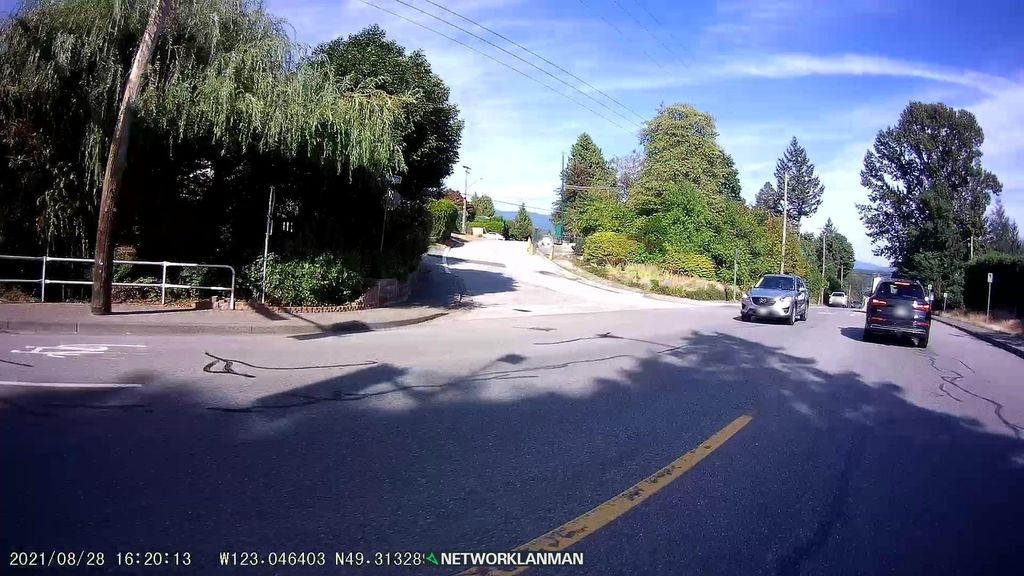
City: vancouver